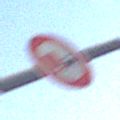
Verkehrszeichen: UeberholverbotKraftfahrzeuge
Umgebung: Outdoor, Nature
Tageszeit: SunriseSunset
Wetter: PartlyCloudy
Licht: Natural
Jahreszeit: NotSpecified
Kontrast: LowContrast